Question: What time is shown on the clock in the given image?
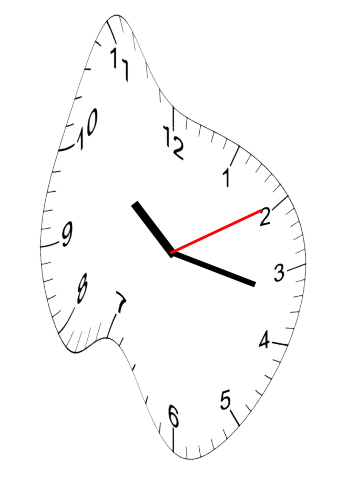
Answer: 10:17:10